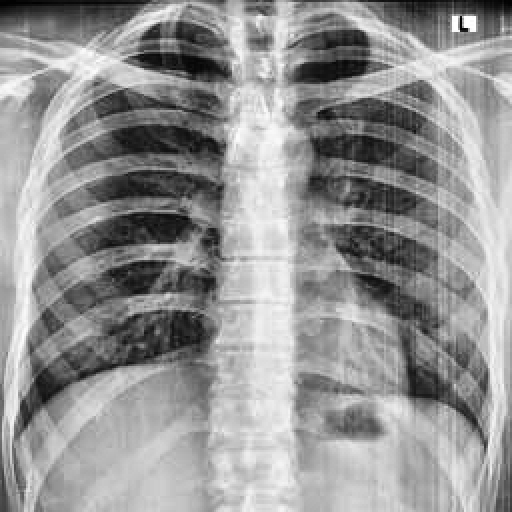
Finding: NORMAL